Field crop: tomato
Growth stage: 1
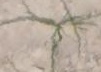
Species: cyperus